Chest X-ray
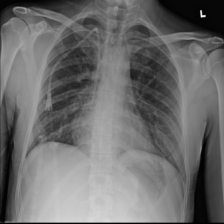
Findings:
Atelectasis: negative
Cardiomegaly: negative
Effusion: negative
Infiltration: negative
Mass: negative
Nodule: negative
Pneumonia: negative
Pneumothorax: negative
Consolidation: negative
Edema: negative
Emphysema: negative
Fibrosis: negative
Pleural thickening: negative
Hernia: negative